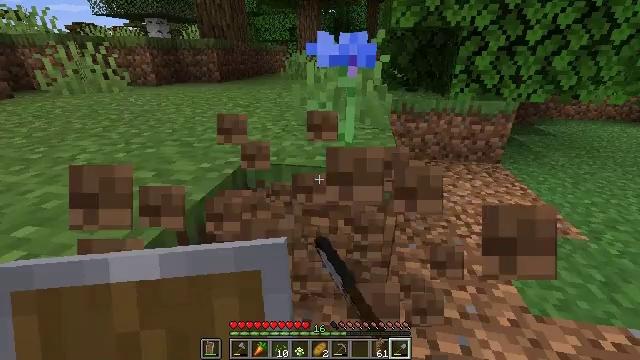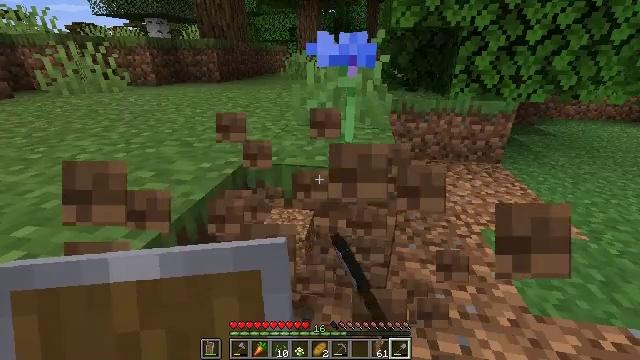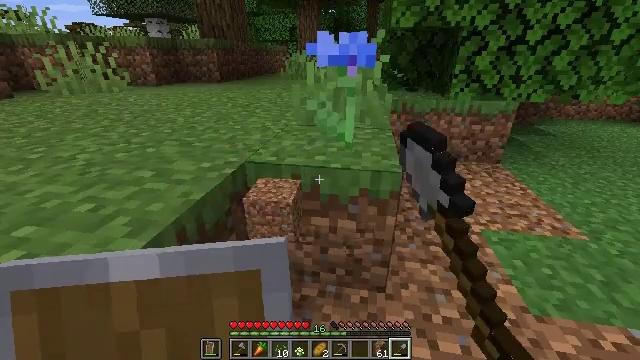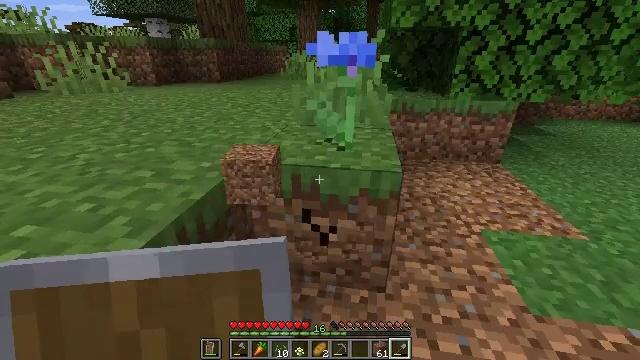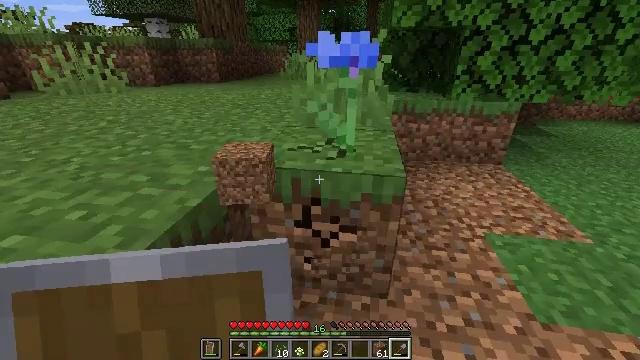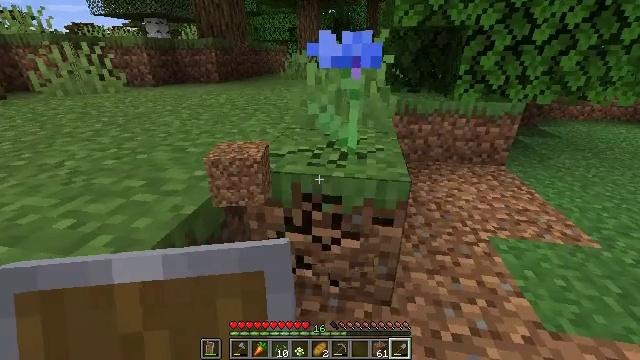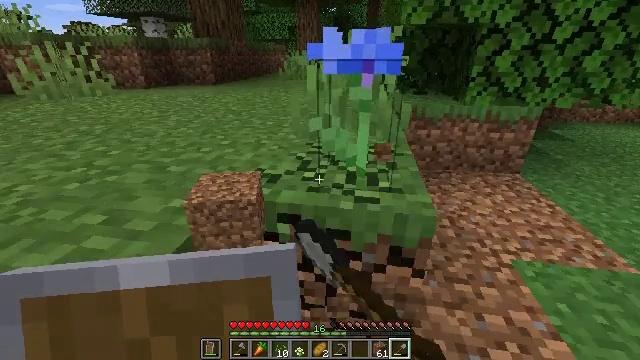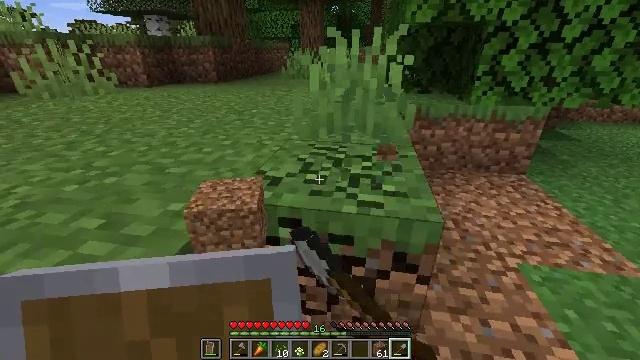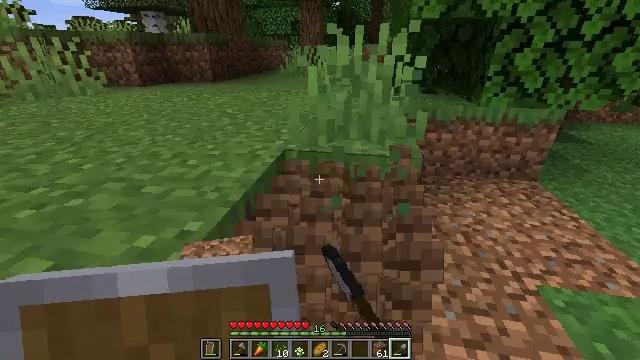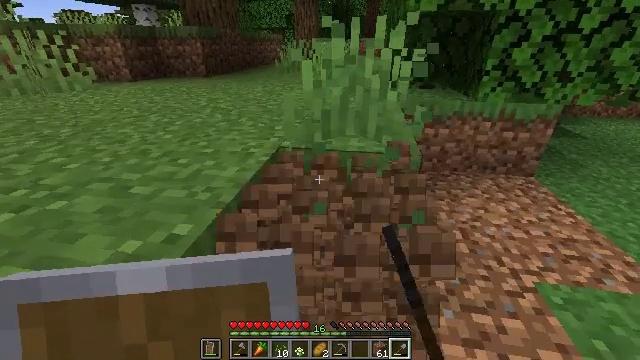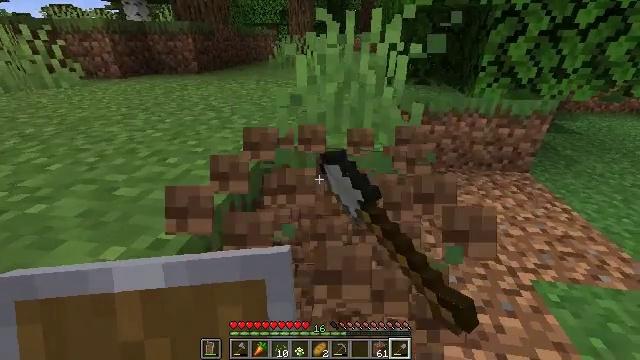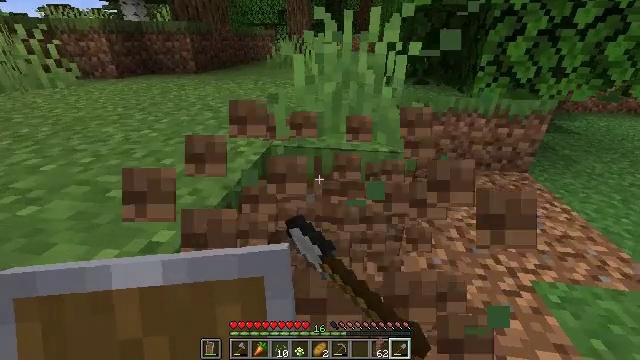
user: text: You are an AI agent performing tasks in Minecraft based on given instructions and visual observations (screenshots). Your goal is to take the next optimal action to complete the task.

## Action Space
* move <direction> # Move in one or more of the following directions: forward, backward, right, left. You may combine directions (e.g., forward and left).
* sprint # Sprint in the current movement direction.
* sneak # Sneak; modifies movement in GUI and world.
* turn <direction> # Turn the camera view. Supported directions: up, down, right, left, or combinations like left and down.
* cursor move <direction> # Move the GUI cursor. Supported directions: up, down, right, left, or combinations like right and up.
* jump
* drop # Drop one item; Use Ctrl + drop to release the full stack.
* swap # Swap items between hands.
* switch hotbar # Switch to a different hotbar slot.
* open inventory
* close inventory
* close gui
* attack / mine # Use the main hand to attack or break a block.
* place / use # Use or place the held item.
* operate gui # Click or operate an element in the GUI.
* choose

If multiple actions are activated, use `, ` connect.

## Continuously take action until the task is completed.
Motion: motion action
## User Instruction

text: Harvest a cornflower from the meadow.
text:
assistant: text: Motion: attack / mine
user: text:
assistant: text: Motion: attack / mine
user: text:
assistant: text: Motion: attack / mine
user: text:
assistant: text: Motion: move forward, attack / mine
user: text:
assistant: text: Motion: move forward, attack / mine
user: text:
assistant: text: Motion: move forward, attack / mine
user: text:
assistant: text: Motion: move forward, attack / mine
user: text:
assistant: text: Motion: attack / mine
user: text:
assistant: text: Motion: turn down, attack / mine
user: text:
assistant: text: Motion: turn right, attack / mine
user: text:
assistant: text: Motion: attack / mine
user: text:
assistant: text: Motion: attack / mine